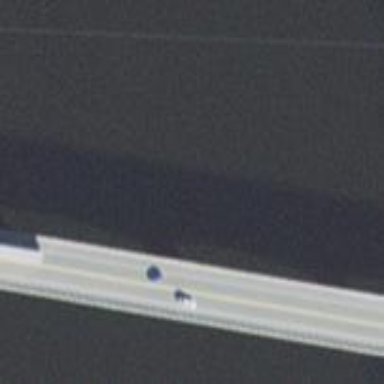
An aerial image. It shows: Man-made bridge.